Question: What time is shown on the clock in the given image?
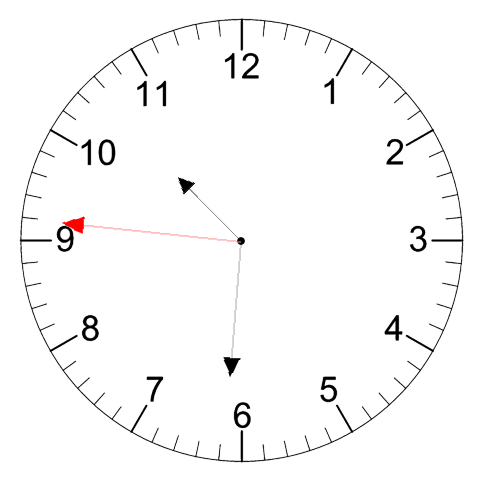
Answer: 10:30:46